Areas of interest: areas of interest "Used Car Trading"
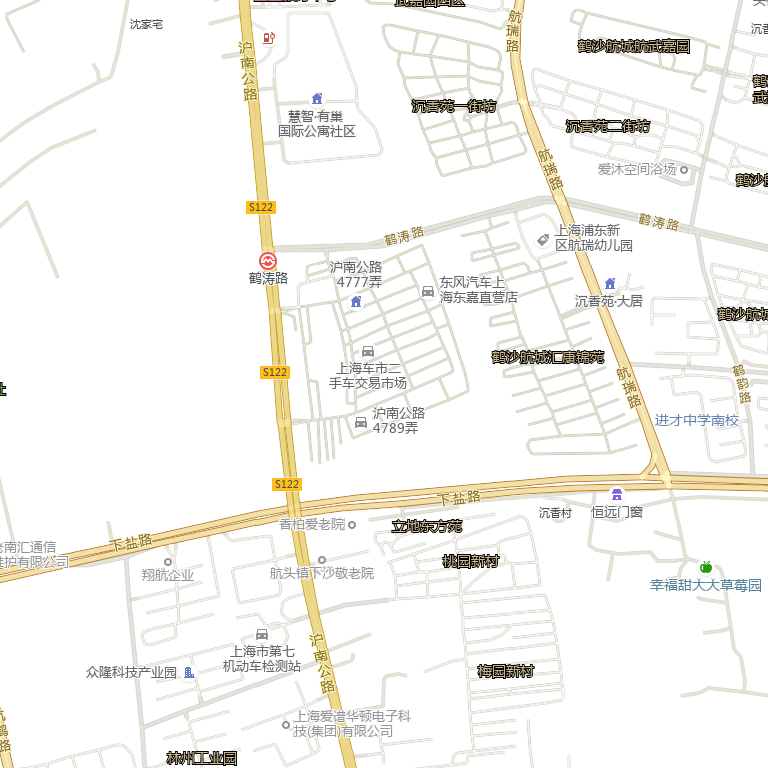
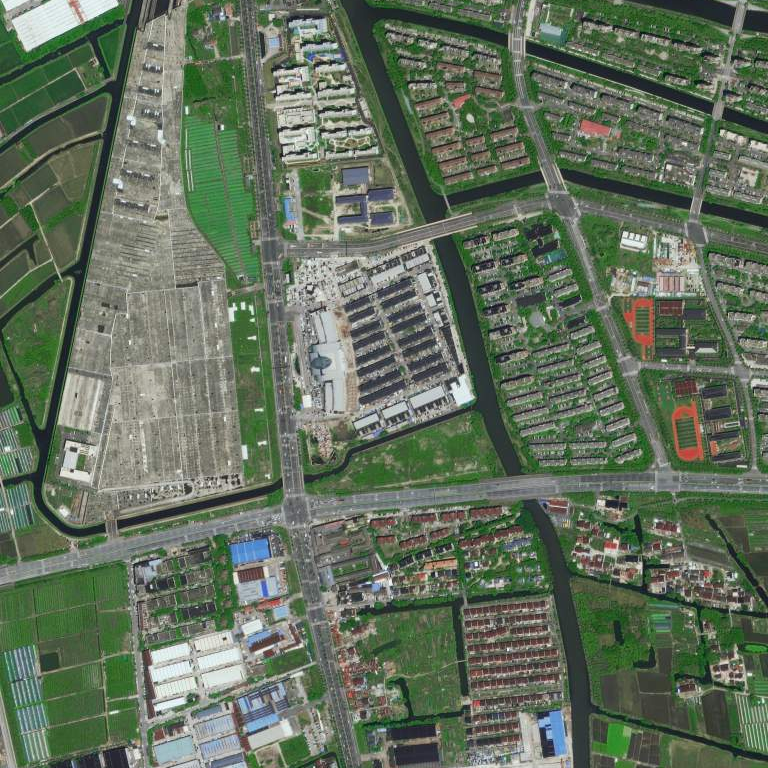